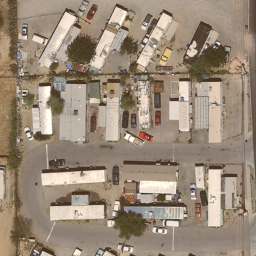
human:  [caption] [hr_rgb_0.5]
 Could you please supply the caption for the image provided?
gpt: Many mobile homes arranged haphazardly in the mobile home park and some roads go through this area .

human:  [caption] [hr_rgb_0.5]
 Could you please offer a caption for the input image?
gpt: Many mobile homes with plants beside in the mobile home park .

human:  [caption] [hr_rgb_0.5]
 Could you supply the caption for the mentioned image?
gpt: Many mobile homes are arranged haphazardly in the mobile home park .

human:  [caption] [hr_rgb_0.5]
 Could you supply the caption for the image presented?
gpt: Lots of mobile homes are arranged haphazardly in the mobile home park .

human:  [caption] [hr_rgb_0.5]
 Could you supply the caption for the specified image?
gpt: Lots of mobile homes arranged haphazardly and some roads go through this area .